Question:
I have created a project in Eclipse, where the main entry point is a JFrame. I have then exported this project to GitHub and cloned the repository for use in IntelliJ. However, when trying to run the project in IntelliJ, it cannot detect the JFrame extension as a main entry point.
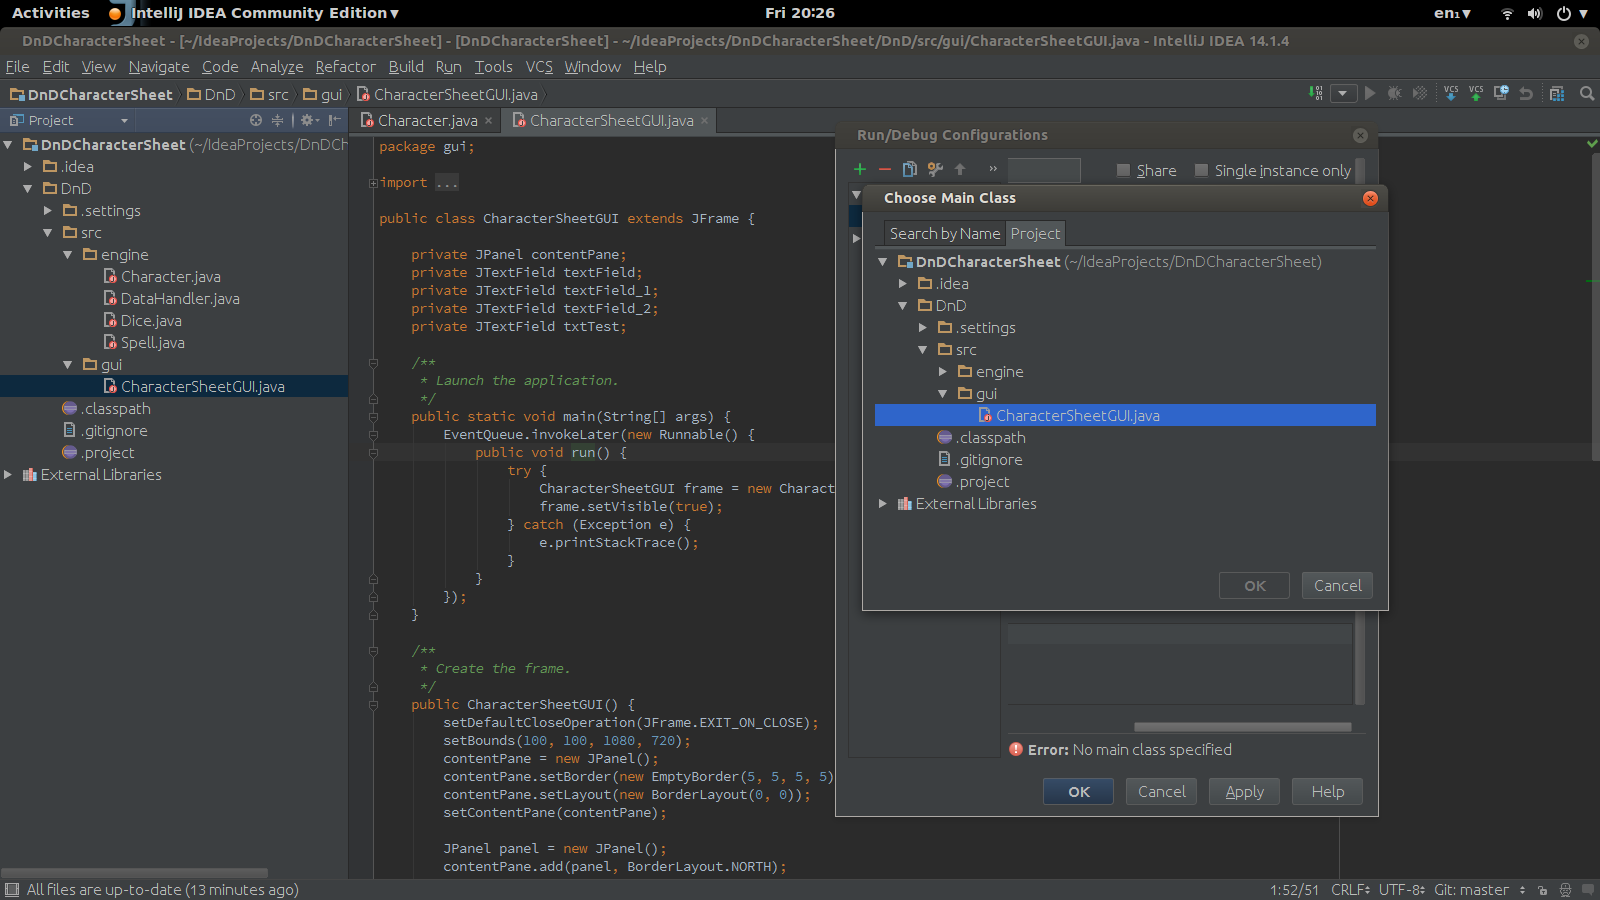
Answer: I'll leave this for posterity but it was a stupid question and a stupid mistake. I hadn't set the source path in the project.